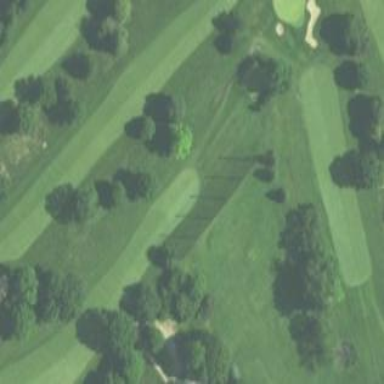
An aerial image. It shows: Grassy area designated as golf fairway.